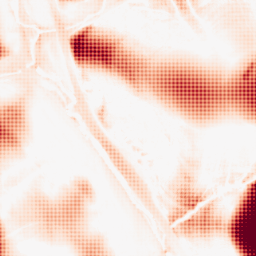
Category: morphological
Decomposition family: tophat
Decomposition parameters: size: 50
mode: white
Upsampling method: sinc_hamming
Upsampling parameters: scale: 8
kernel_size: 8
Upsampling scale: 8